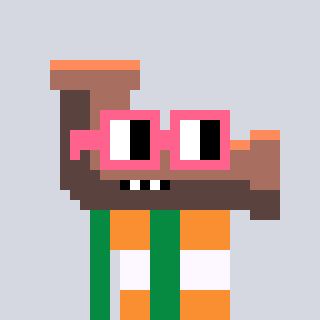
a pixel art character with square pink glasses, a pipe-shaped head and a green-colored body on a cool background